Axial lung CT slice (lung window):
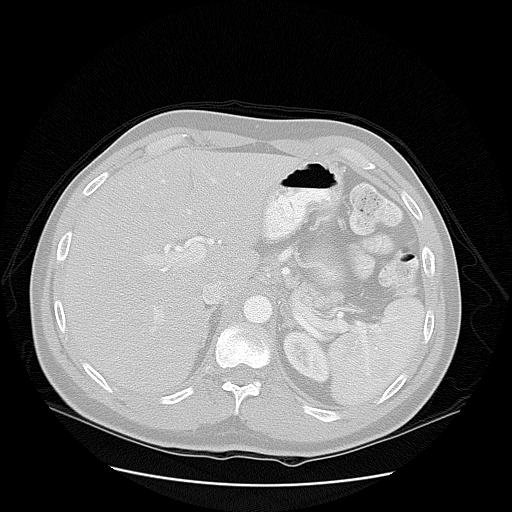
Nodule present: no